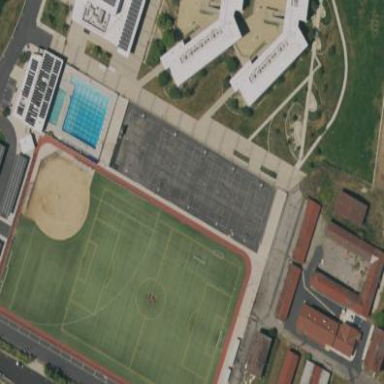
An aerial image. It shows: The school grounds include baseball and soccer fields.